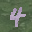
Label: 4